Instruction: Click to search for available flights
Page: home
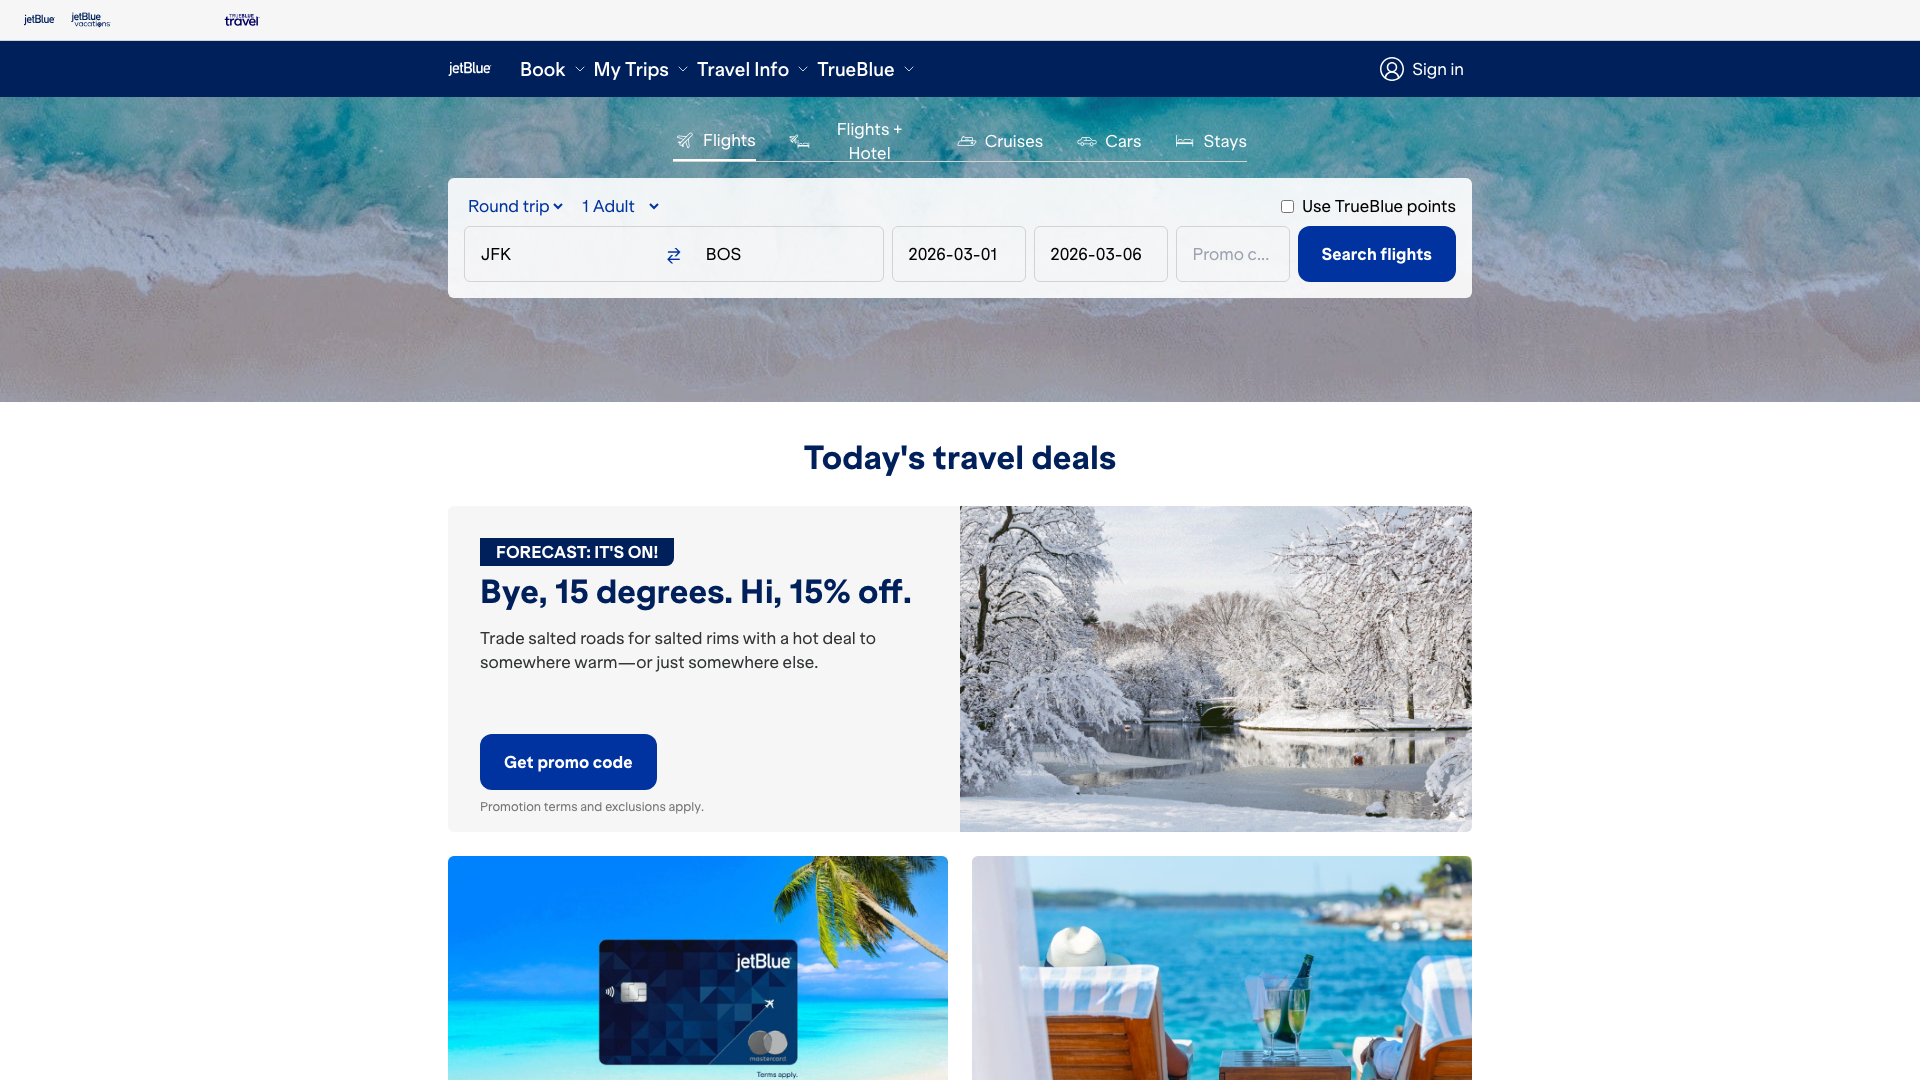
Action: click